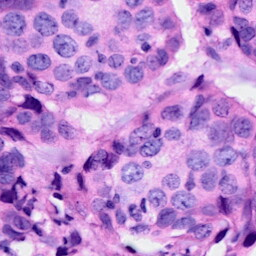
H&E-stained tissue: Breast